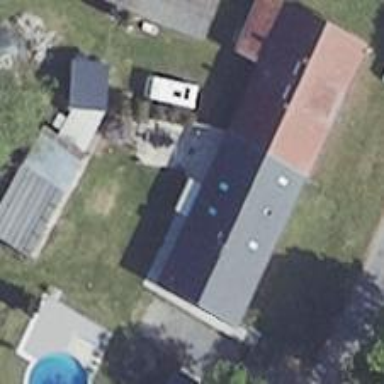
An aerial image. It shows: Semidetached house.